Question: I want to shape my form around my PNG image i loaded into it so there only will be an IPhone on desktop not a border.
Its like this right now:

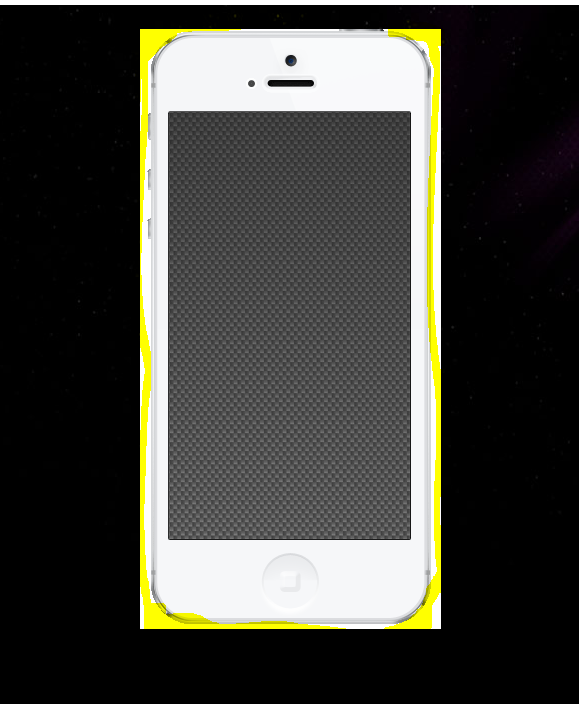
Answer: I really don't know what to make of your image. Either way you'll probably need to have a png that actually is transparent at the edges, I'll assume you do.
I have done this in VCL and FMX, in both approaches I placed a TImage on my form, set 'MyImage.Align := alClient;' and 'MyForm.BorderStyle := bsNone;'.
Using VCL, you can set the forms 'MyForm.TransparentColor := true;', 'MyForm.Color := clFuchsia;' and 'MyForm.TransparentColorValue := clFuchsia;' (or any color you would not normally use). In FMX you can set your 'MyForm.Fill.Color := claNull;' and 'MyForm.Transparency := true;'.